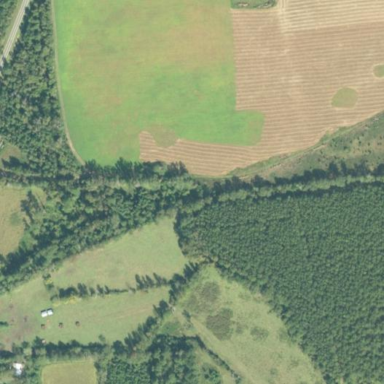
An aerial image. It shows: Mixed woodland with various types of leaves.